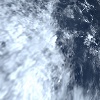
Label: cloud